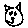
Label: cat